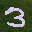
Label: 3